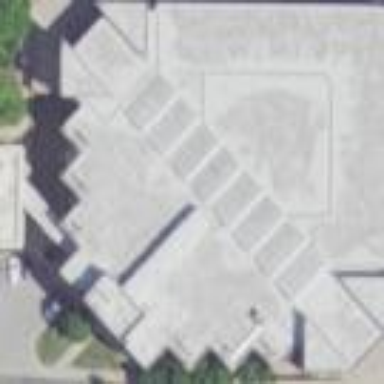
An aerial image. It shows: University building.